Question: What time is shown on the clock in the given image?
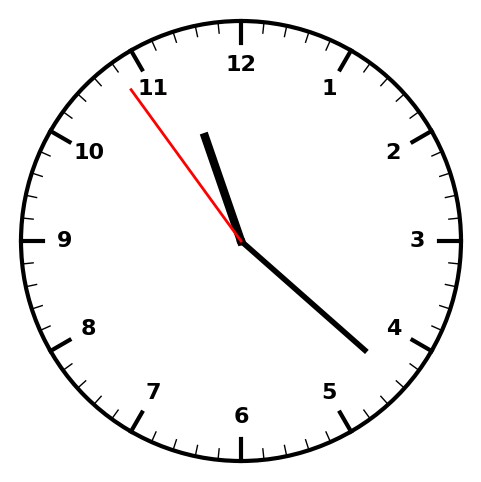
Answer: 11:21:54